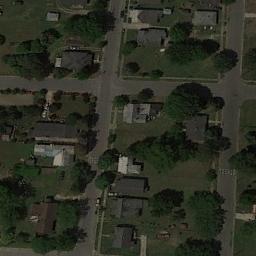
Label: residential